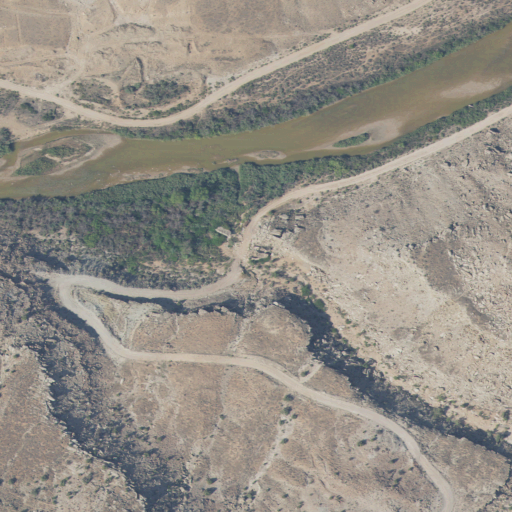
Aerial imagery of valley in Utah named Cow Canyon containing shrub, open water, woody wetlands, herbaceous wetlands, and grassland